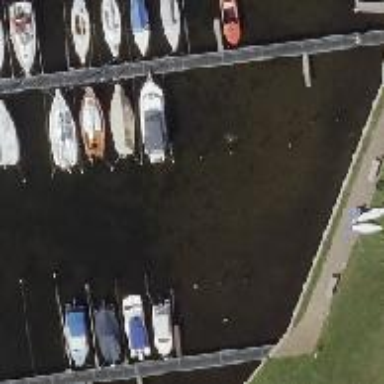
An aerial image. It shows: Marina on leisure land.